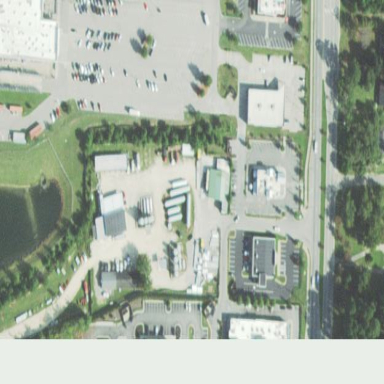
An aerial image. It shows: Fuel shop.